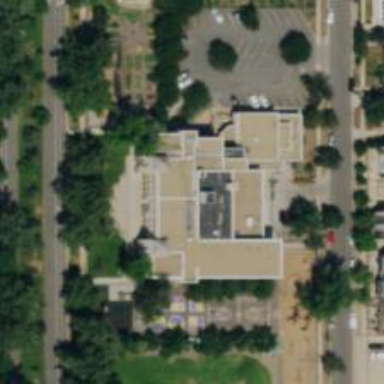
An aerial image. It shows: School.